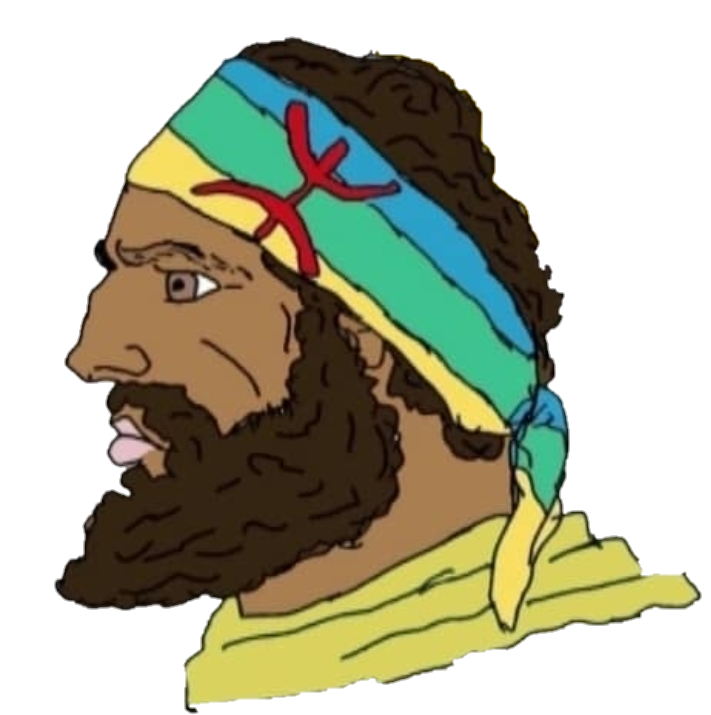
Label: 4_Yes_Chad